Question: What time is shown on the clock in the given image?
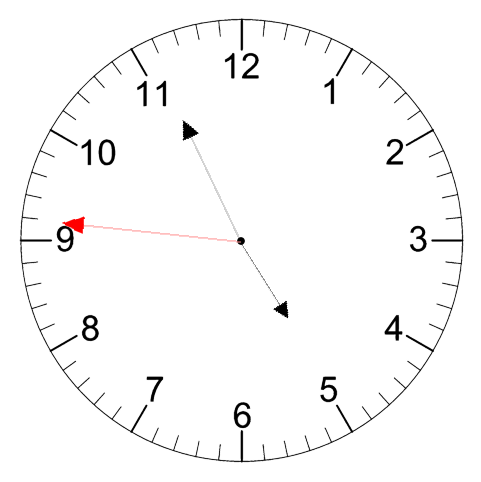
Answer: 04:55:46